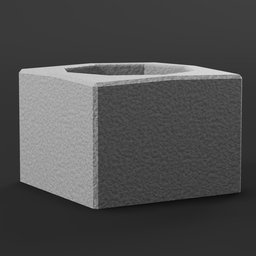
Label: architecture